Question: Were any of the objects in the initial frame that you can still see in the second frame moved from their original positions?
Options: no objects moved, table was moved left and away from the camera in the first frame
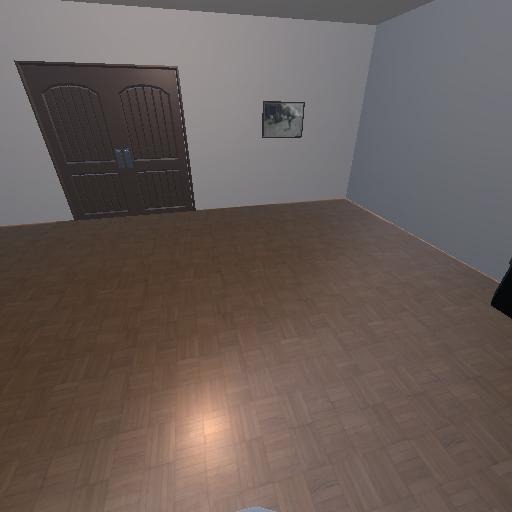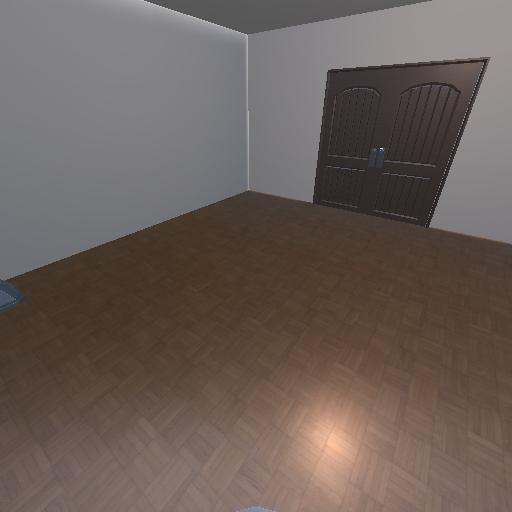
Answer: no objects moved